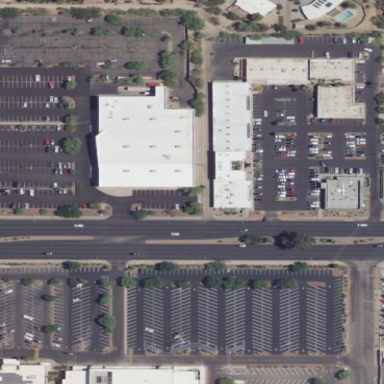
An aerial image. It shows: Retail area.